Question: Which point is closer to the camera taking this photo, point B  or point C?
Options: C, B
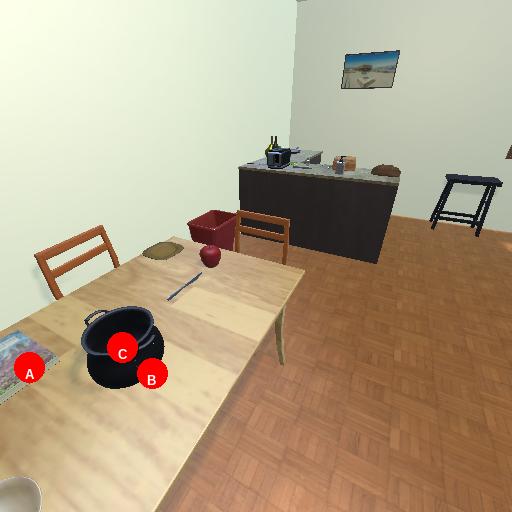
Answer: C